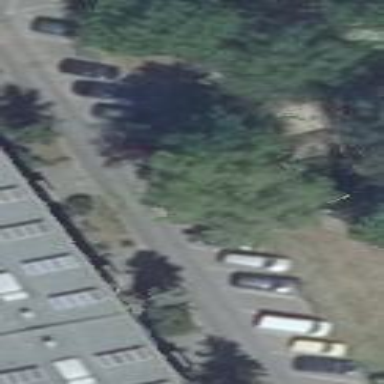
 paved with asphalt. It is designated for roadside parking."